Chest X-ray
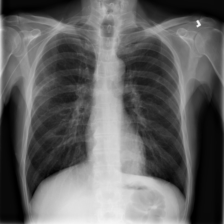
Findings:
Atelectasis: negative
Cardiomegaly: negative
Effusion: negative
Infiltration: positive
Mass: negative
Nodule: negative
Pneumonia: negative
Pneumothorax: negative
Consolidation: negative
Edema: negative
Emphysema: negative
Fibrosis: negative
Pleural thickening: negative
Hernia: negative